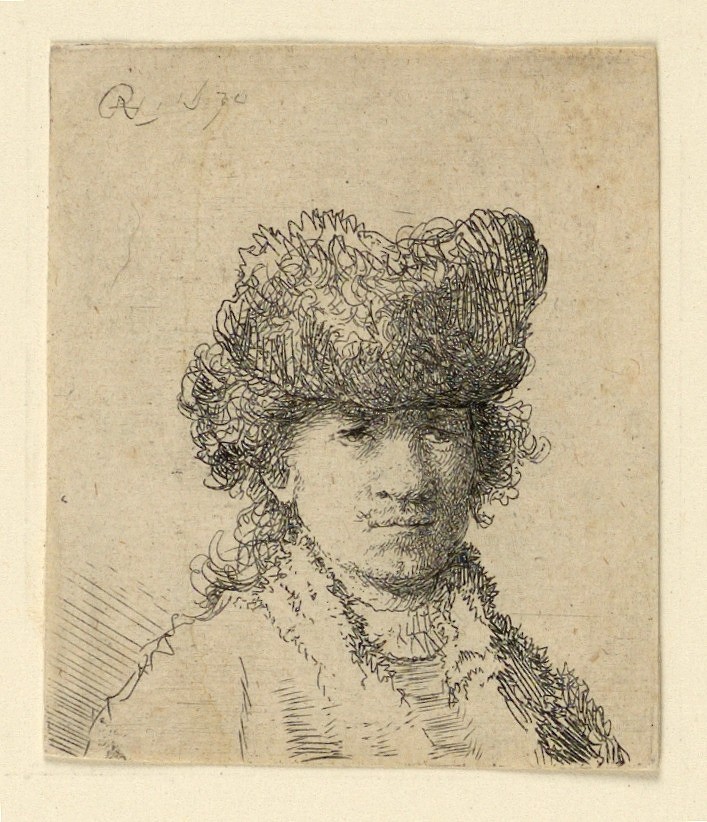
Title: Self Portrait in a Fur Cap: Bust
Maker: Rembrandt Harmensz van Rijn, Dutch, 1606–1669
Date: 1630
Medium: Etching on laid paper
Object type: Print
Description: Bust length portrait of the artist, turned toward the right, looking out at the spectator, the head shown in three-quarters view. He wears a fur cap.